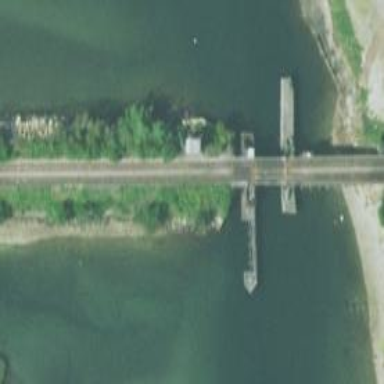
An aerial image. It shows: Bascule movable rail bridge.